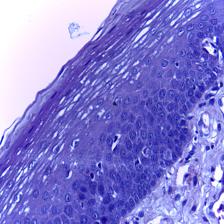
Diagnosis: Normal